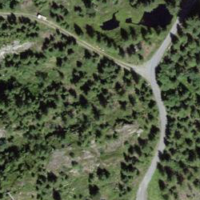
EUNIS habitat code: 23
Species observed at this site:
Vaccinium myrtillus